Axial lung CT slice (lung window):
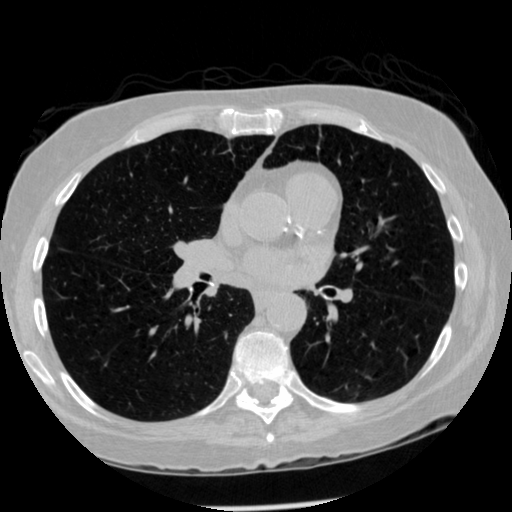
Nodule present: no